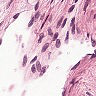
Metastatic tissue present: no